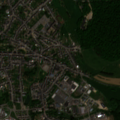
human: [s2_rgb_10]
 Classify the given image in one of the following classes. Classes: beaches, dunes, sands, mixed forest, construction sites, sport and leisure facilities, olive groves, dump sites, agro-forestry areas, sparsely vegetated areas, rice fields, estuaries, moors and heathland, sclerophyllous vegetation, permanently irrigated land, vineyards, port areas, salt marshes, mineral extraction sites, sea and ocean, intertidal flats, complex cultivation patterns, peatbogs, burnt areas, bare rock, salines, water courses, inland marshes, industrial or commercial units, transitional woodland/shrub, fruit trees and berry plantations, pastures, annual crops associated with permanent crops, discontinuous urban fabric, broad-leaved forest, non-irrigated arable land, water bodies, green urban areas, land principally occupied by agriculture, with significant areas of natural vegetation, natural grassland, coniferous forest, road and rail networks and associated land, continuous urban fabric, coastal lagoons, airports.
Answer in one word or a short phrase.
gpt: discontinuous urban fabric, industrial or commercial units, pastures, broad-leaved forest